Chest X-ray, PA view. Patient: 39 years old, sex F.
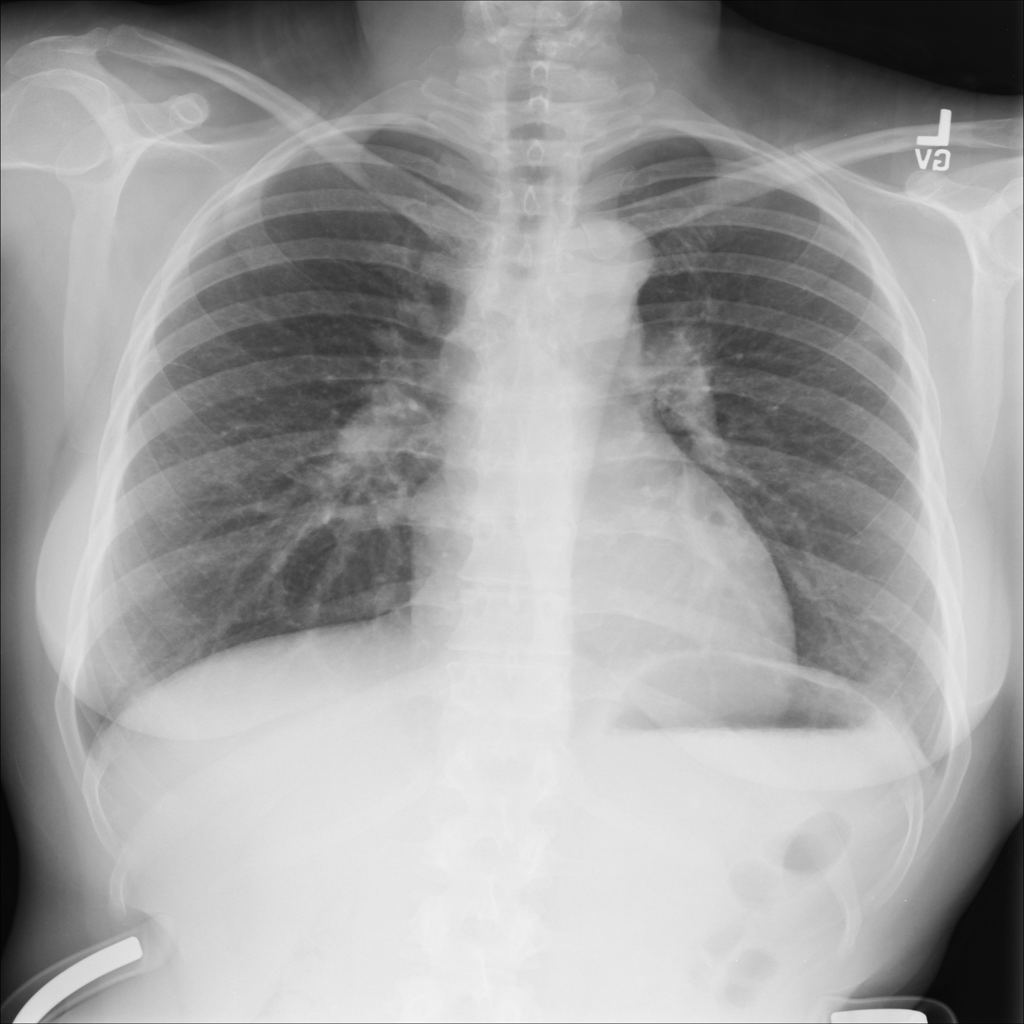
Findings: No Finding